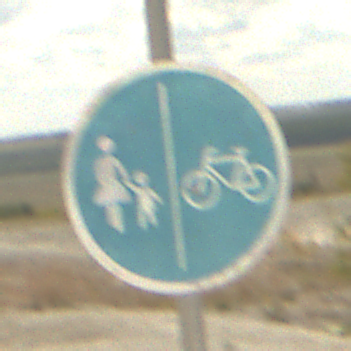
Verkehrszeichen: GetrennterRadUndGehwegRadwegRechts
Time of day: Midday
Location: Outdoor (Beach)
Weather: PartlyCloudy
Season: NotSpecified
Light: Natural